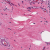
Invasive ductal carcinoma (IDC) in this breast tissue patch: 0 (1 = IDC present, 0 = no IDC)